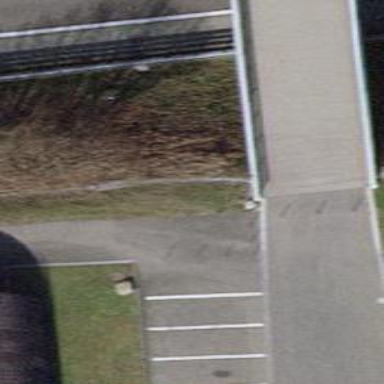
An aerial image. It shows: Bollard barrier.